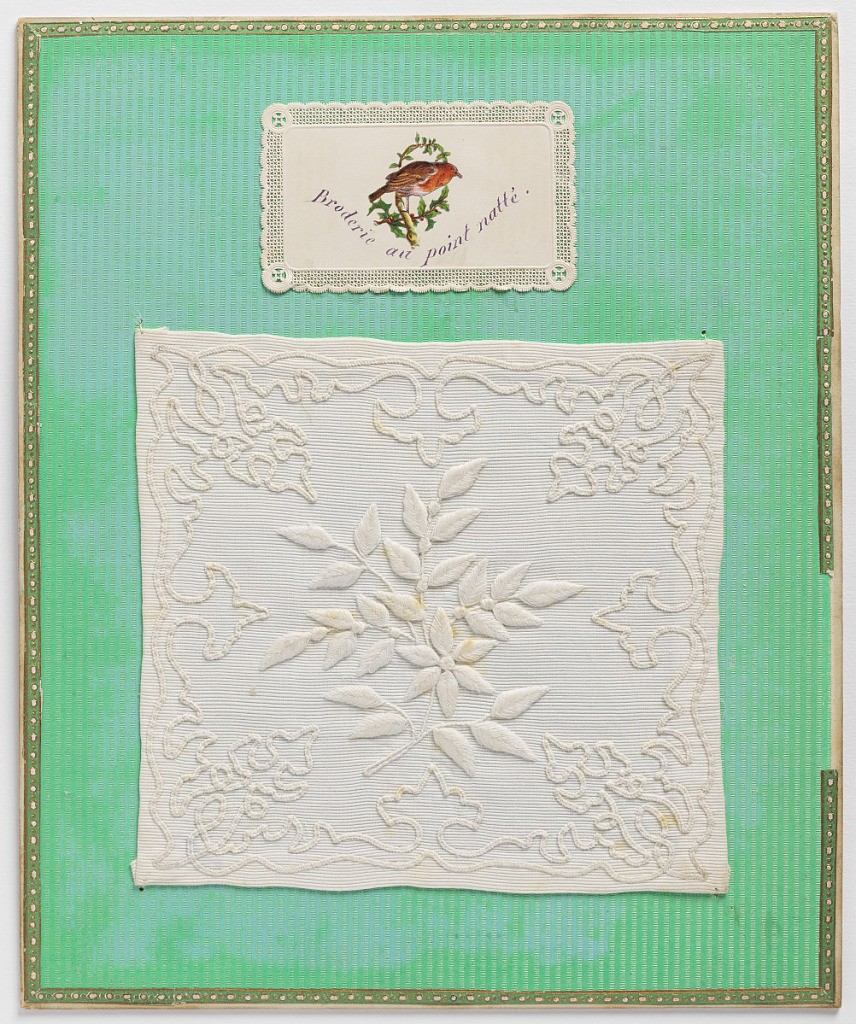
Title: Sewing sample
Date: late 19th century
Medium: Cotton
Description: Square of white, ribbed cotton, embroidered in white. Center, a spray of leaves, in high relief; corner decoration in narrow lines of chain stitch.